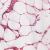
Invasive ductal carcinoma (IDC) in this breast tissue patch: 0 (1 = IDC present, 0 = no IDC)